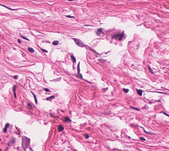
Tumor epithelial tissue: no
Tumor-associated stroma tissue: yes
Normal tissue: no